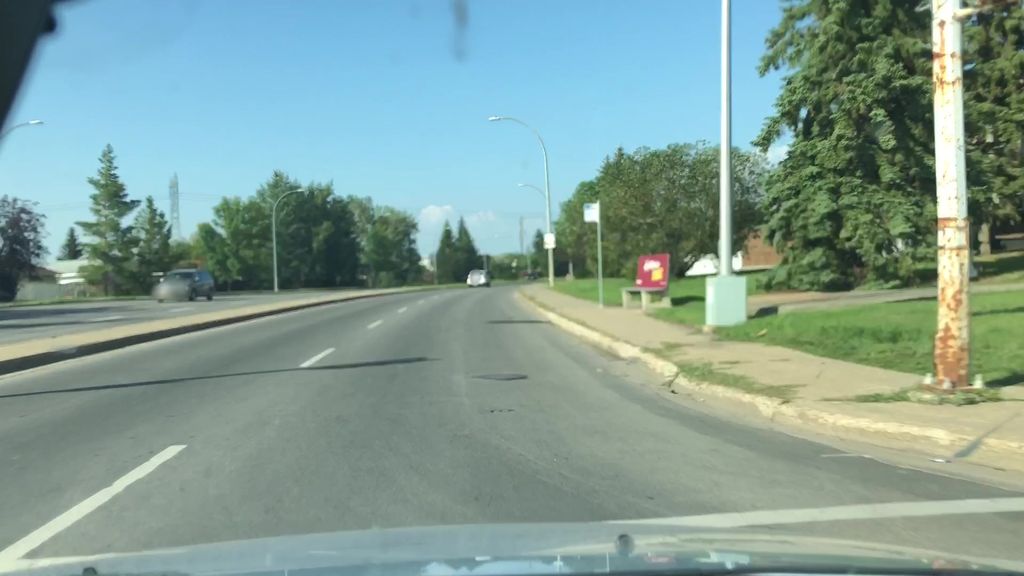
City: edmonton